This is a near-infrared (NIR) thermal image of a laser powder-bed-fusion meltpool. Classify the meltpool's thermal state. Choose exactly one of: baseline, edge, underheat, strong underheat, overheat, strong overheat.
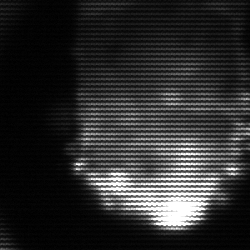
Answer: baseline